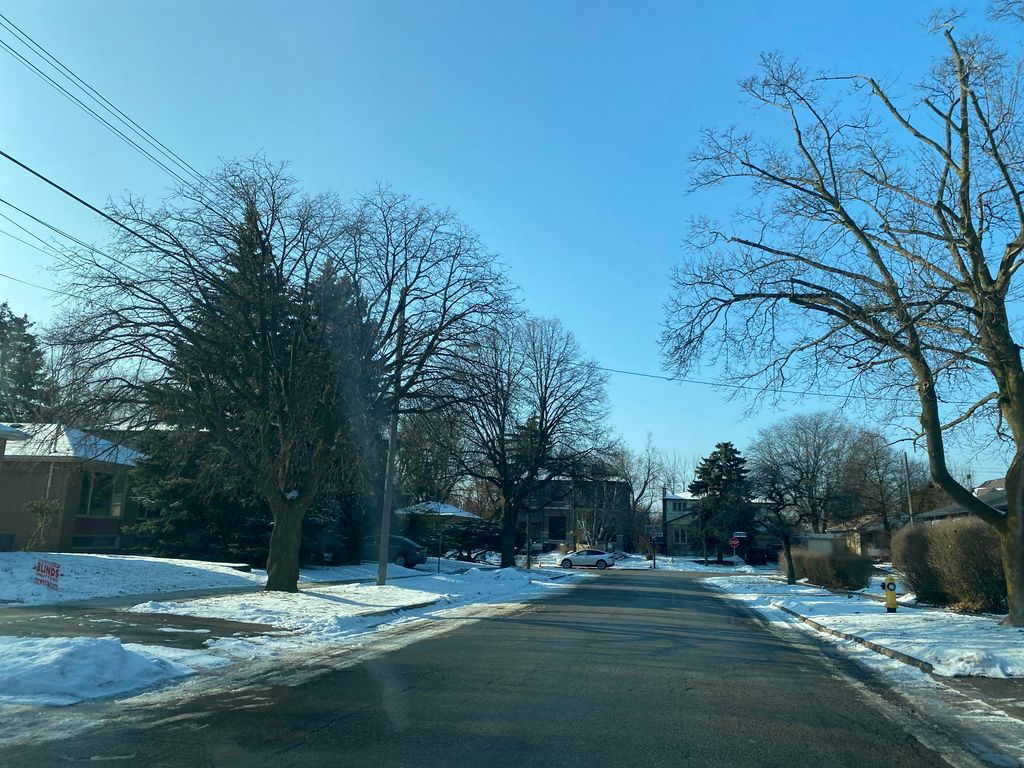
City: toronto